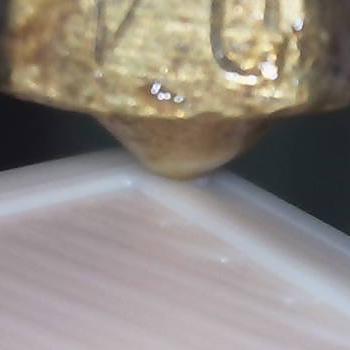
Flow rate: 188%